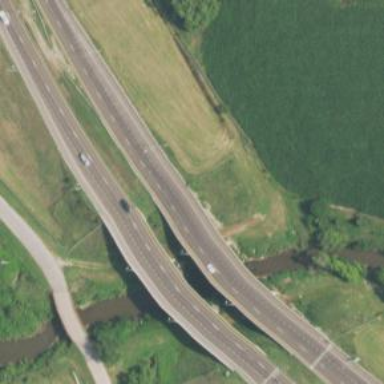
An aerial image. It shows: Motorway with expressway characteristics.